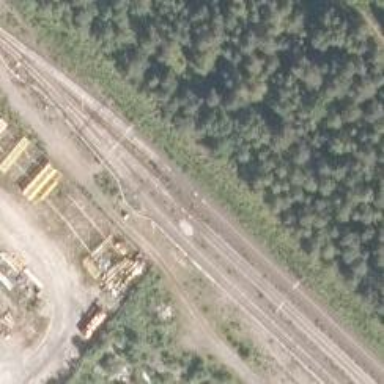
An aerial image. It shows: Railway with continuous electrified contact lines.